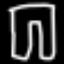
Label: pants